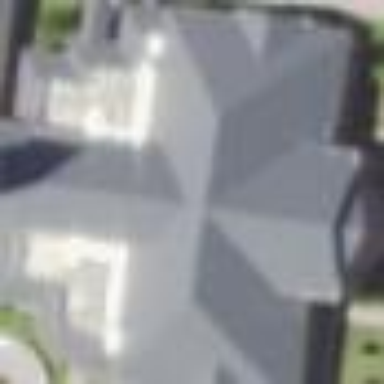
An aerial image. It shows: Building that is place of worship.